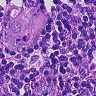
Metastatic tissue present: yes